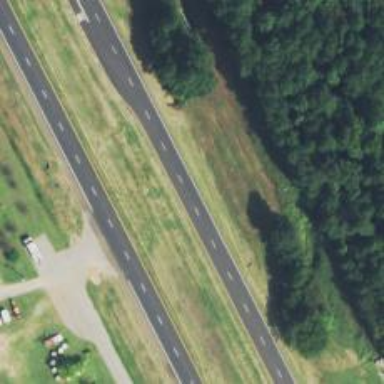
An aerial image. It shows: Trunk link highway.